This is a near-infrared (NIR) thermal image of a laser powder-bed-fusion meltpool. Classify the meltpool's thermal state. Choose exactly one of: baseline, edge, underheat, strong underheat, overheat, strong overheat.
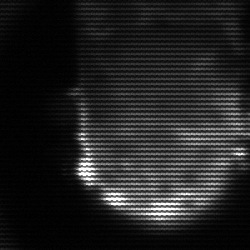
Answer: baseline